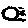
Label: sun